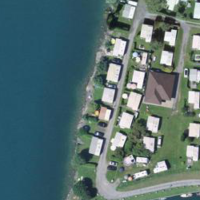
EUNIS habitat code: 53
Species observed at this site:
Cruciata laevipes
Trifolium pratense
Teucrium scorodonia
Daucus carota